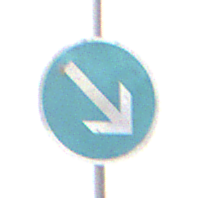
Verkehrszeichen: VorgeschriebeneVorbeifahrtRechts
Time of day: MorningAfternoon
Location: Outdoor (Nature)
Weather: Overcast
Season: NotSpecified
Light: Natural